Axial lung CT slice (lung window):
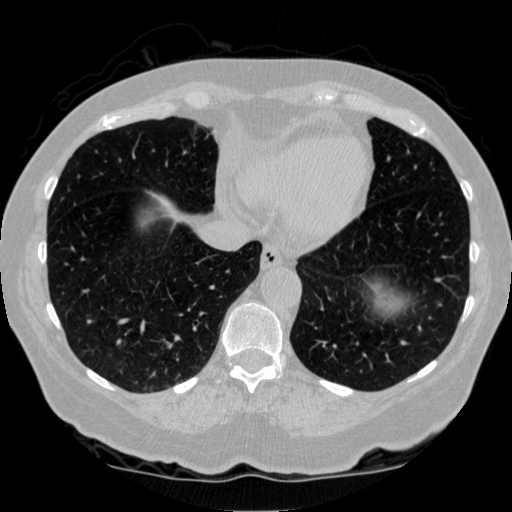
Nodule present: no